Current action and preconditions to check: path_clear

Your task: For each precondition in the list above, predict whether it will hold at this action.

Consider the current scene as observed from the mobile robot's camera, and analyze the predicted future states of all dynamic agents (e.g., people, animals, vehicles, or any moving entities) within the NEXT SECOND.

IMPORTANT: Only answer "very likely" if you are absolutely certain—based on strong, clear evidence—that a dynamic agent will violate the precondition in the predicted future state. Do NOT answer "very likely" for unlikely, ambiguous, or low-probability risks.

Ask yourself for each precondition: Is there a high probability, with clear and convincing evidence, that the predicted future states of any dynamic agent will interfere with the predicted future state of the currently executing action within the NEXT SECOND, causing that precondition to fail?

Assess the risk level based on these predictions. Use "likely" or "very likely" if motions create a clear risk of interference.

Use "neutral" or "improbable" if agents are nearby but their predicted paths are clearly diverging or non-conflicting.

Failure Risk Categories: "very improbable", "improbable", "neutral", "likely", "very likely"

Answer Format: Output ONLY the probability_of_failure value from these categories: "very improbable", "improbable", "neutral", "likely", "very likely"

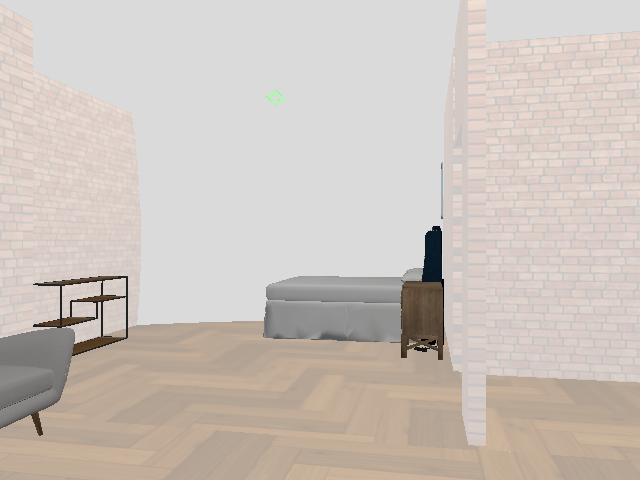

Answer: very improbable